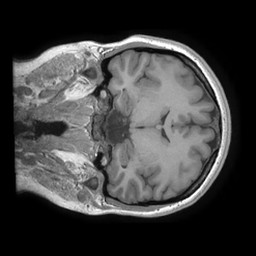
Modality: T1w
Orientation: coronal
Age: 22
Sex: female
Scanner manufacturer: ge
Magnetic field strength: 3 T
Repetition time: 0.007264 s
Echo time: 0.002804 s